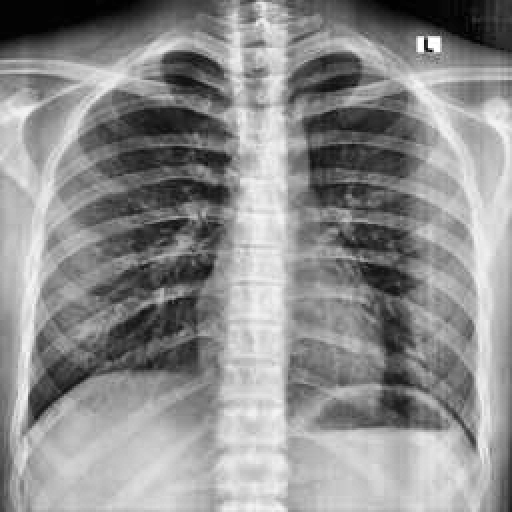
Finding: NORMAL